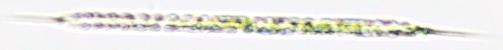
Label: Rhizosolenia